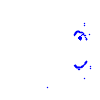
Particle: pion